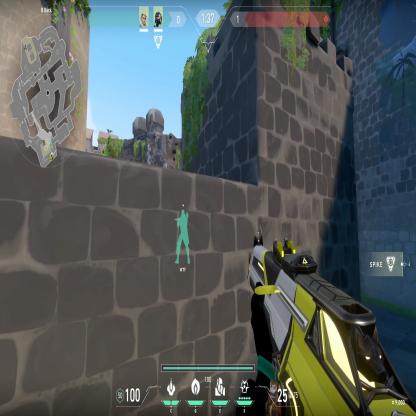
Label: teammate